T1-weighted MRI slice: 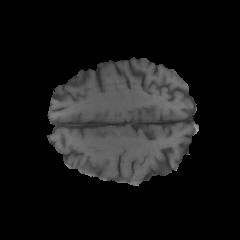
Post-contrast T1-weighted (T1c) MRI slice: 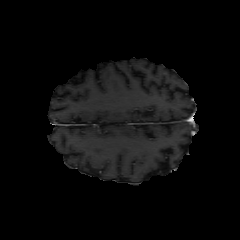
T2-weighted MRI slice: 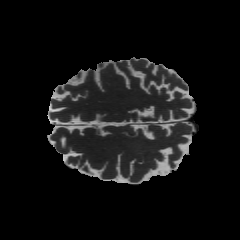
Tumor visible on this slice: no